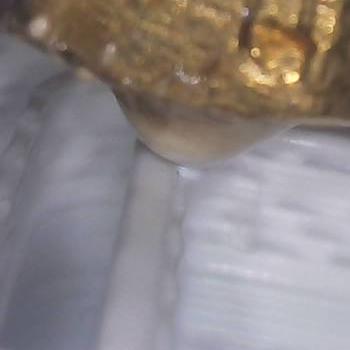
Flow rate: 188%